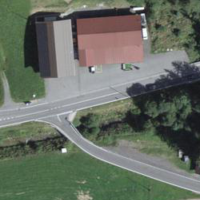
EUNIS habitat code: 23
Species observed at this site:
Galeopsis tetrahit